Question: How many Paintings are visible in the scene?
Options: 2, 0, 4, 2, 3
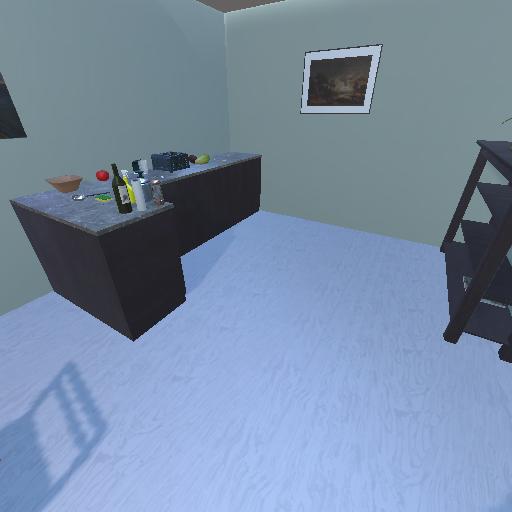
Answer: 2